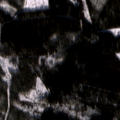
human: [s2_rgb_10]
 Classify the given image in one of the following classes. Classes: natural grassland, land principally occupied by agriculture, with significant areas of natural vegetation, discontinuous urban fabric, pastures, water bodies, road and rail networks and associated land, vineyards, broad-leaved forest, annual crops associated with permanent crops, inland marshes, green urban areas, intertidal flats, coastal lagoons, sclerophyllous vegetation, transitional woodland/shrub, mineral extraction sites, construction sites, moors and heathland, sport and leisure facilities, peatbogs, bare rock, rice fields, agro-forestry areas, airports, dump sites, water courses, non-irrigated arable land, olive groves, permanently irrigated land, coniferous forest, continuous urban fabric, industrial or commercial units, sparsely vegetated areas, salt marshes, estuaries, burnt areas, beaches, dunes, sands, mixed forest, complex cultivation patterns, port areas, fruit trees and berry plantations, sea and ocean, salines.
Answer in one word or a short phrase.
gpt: coniferous forest, mixed forest, transitional woodland/shrub